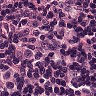
Metastatic tissue present: yes